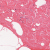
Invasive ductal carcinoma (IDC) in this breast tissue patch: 0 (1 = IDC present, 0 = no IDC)